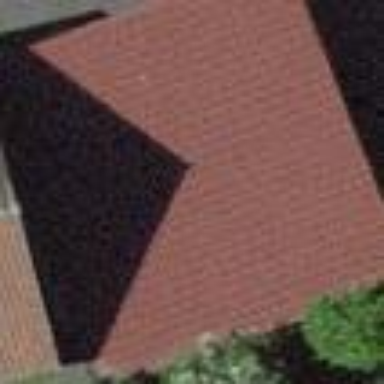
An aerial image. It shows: View of roof of building.